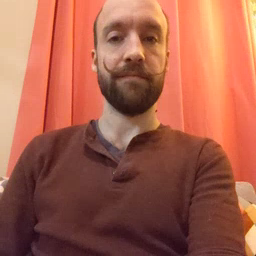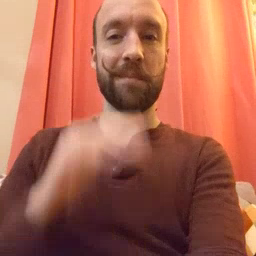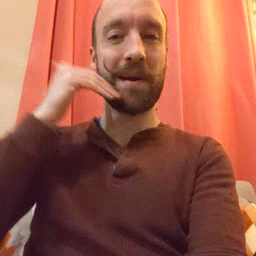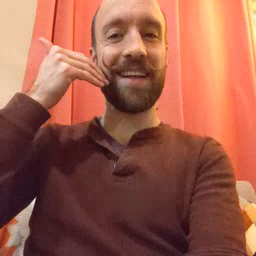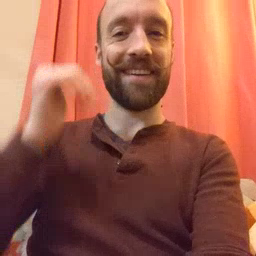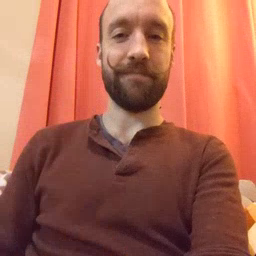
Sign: smile